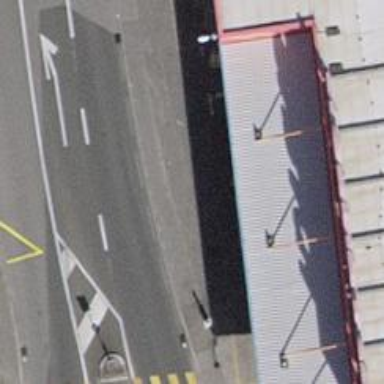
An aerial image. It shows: View of roof of building.